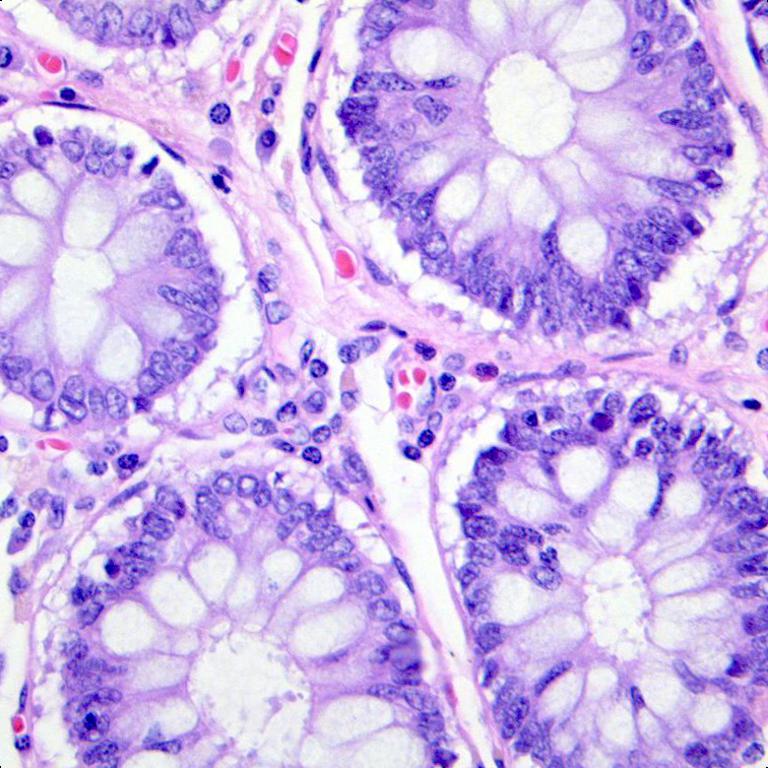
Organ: colon
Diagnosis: benign